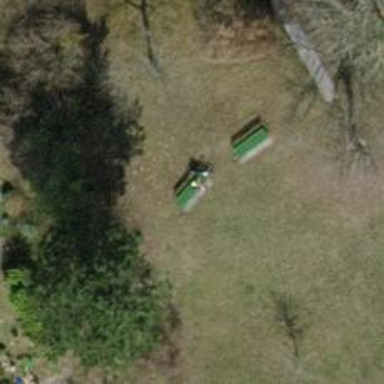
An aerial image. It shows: Brown bench in the vicinity.